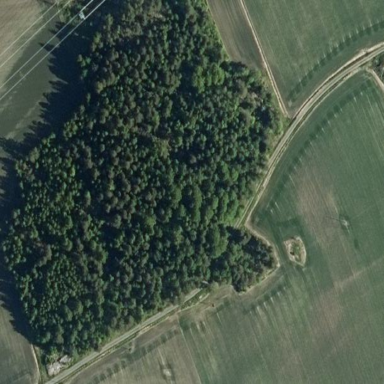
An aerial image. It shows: Forest area.